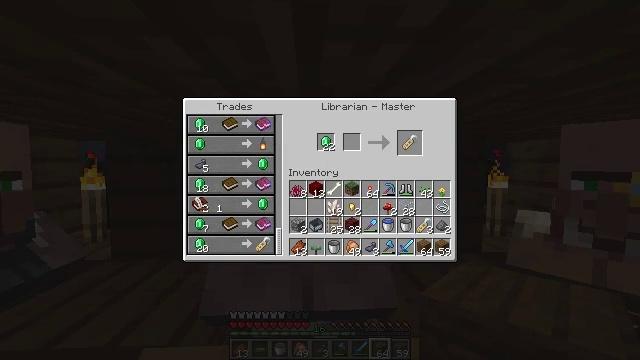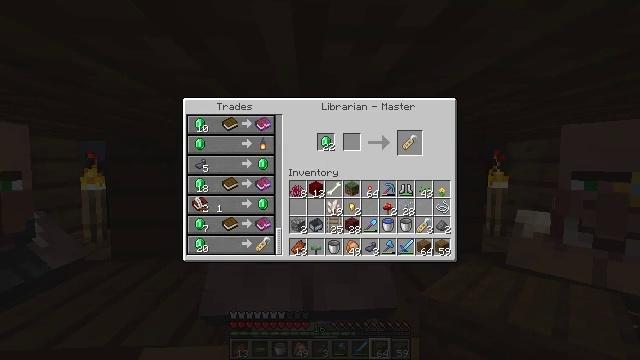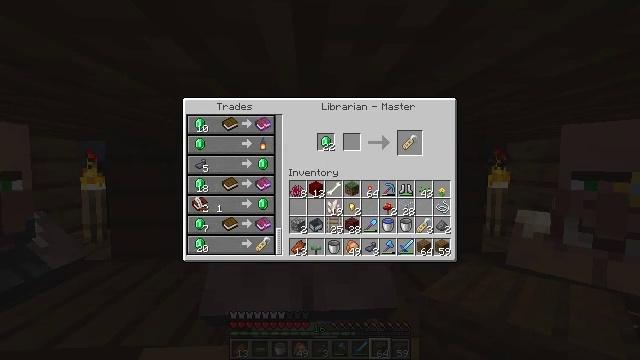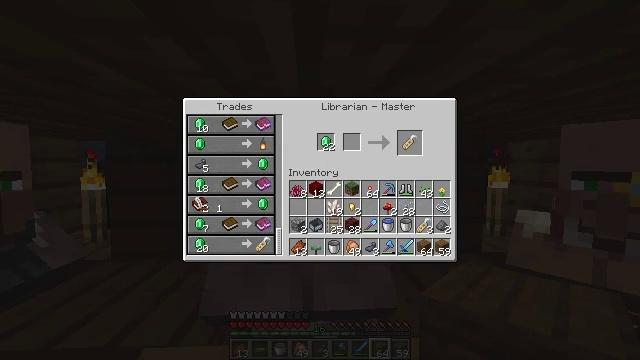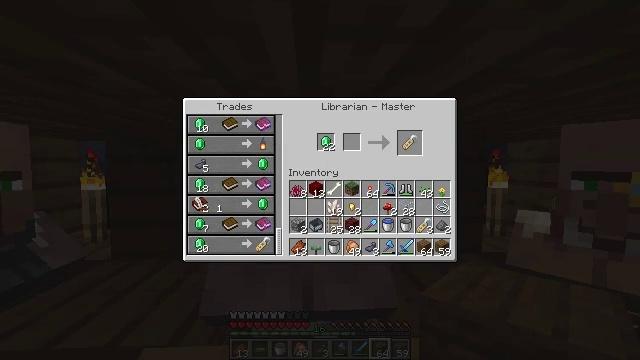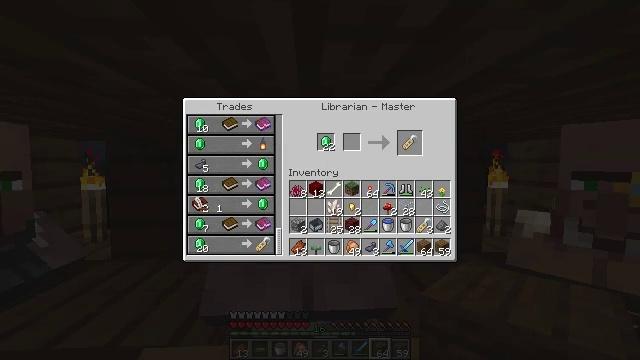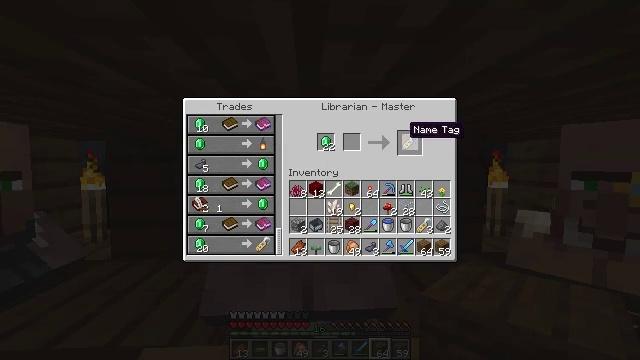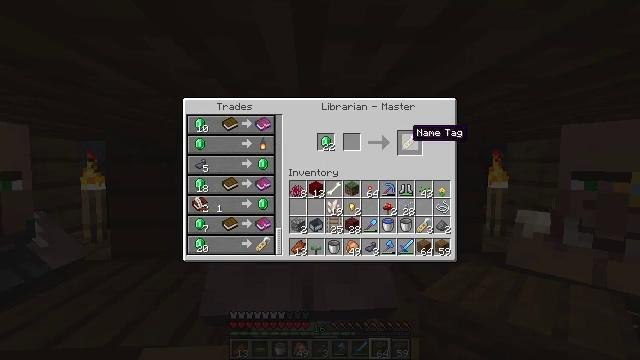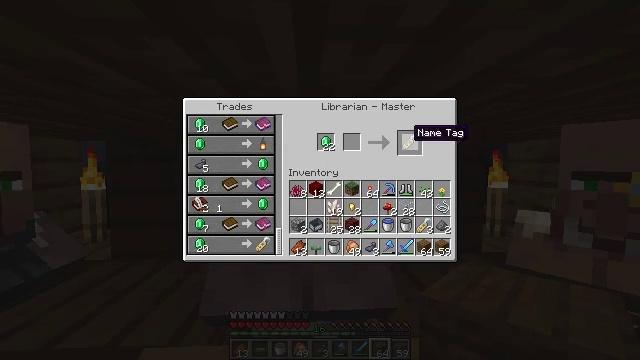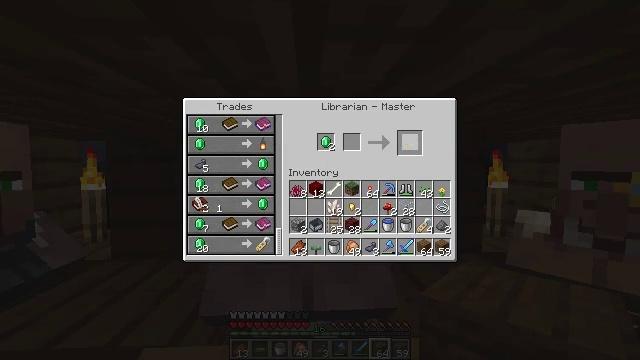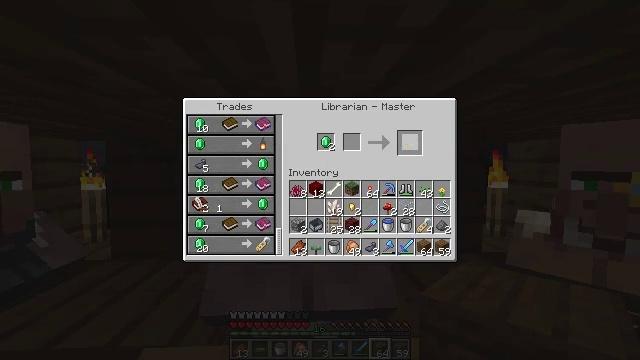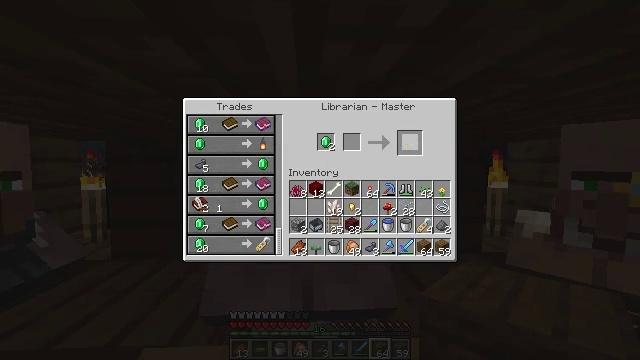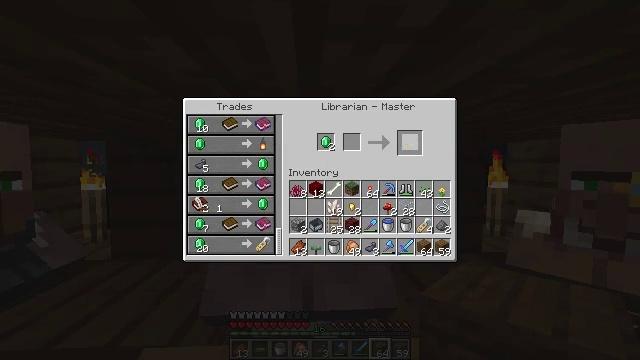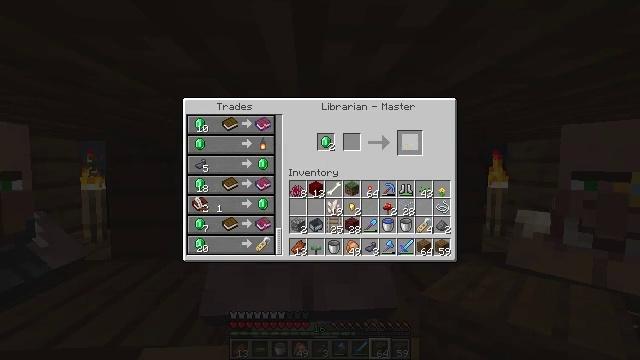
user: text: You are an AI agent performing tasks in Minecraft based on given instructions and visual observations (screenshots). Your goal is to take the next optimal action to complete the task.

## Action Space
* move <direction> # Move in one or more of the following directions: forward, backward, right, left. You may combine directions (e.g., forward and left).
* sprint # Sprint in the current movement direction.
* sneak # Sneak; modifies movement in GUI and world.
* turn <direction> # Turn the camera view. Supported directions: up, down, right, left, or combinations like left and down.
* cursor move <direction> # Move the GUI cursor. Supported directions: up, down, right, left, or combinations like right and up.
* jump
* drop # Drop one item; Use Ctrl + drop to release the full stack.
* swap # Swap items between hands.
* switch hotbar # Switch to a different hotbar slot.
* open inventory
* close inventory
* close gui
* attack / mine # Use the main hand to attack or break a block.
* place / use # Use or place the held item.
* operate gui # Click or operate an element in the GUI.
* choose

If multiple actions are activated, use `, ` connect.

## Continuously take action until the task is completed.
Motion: motion action
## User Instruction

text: Create a name tag using the crafting table.
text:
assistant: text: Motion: sneak
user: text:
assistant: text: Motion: sneak
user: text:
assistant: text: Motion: sneak
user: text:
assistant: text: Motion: sneak
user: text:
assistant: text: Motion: sneak
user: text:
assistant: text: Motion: sneak
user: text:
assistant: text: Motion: sneak
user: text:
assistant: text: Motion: sneak
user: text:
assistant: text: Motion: sneak, operate gui
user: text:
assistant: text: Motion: sneak, operate gui
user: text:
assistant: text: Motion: sneak
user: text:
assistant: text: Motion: sneak
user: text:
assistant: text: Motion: sneak
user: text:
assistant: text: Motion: sneak